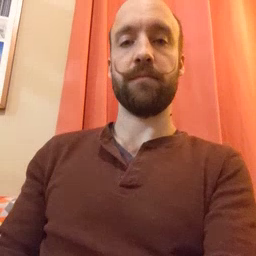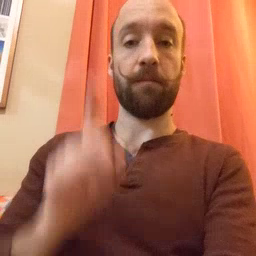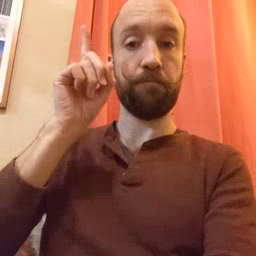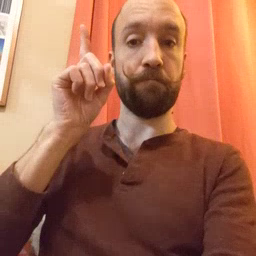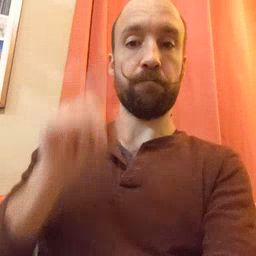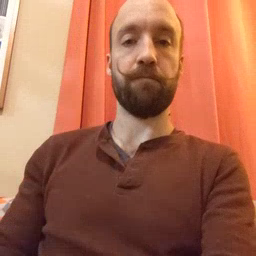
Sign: up